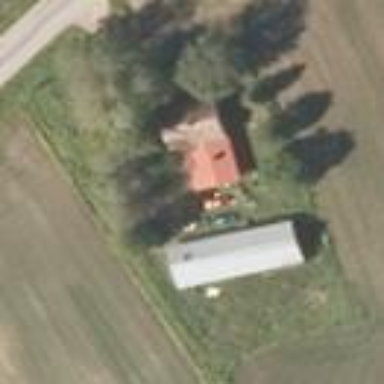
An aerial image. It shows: Farmyard area.